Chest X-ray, PA view. Patient: 36 years old, sex M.
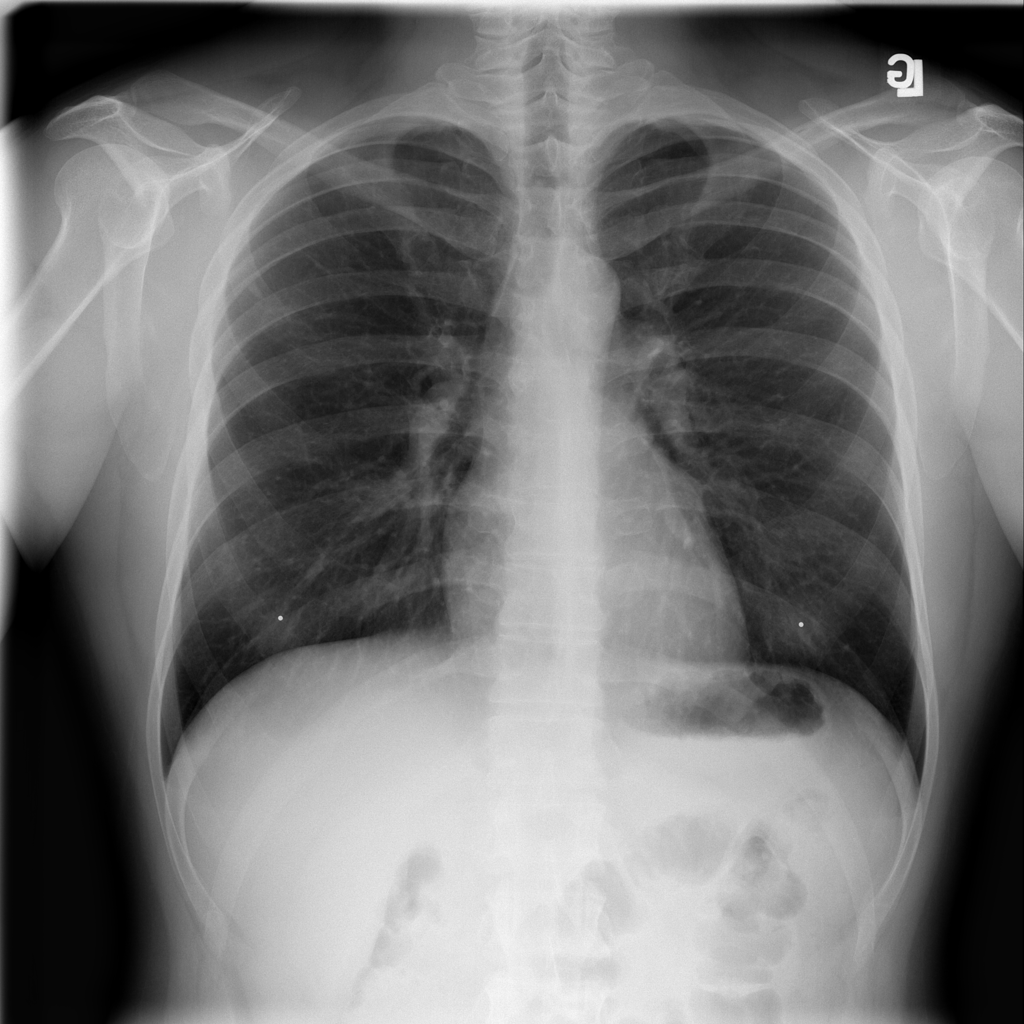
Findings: No Finding